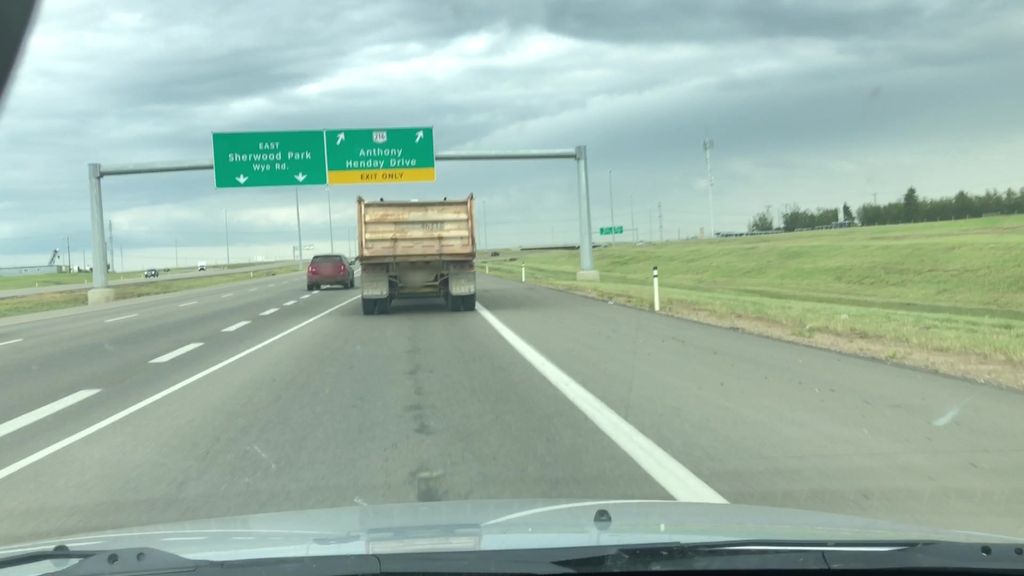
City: edmonton